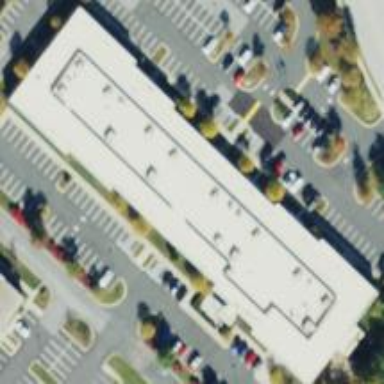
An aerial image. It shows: Office building.